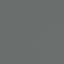
Land use / land cover: SeaLake